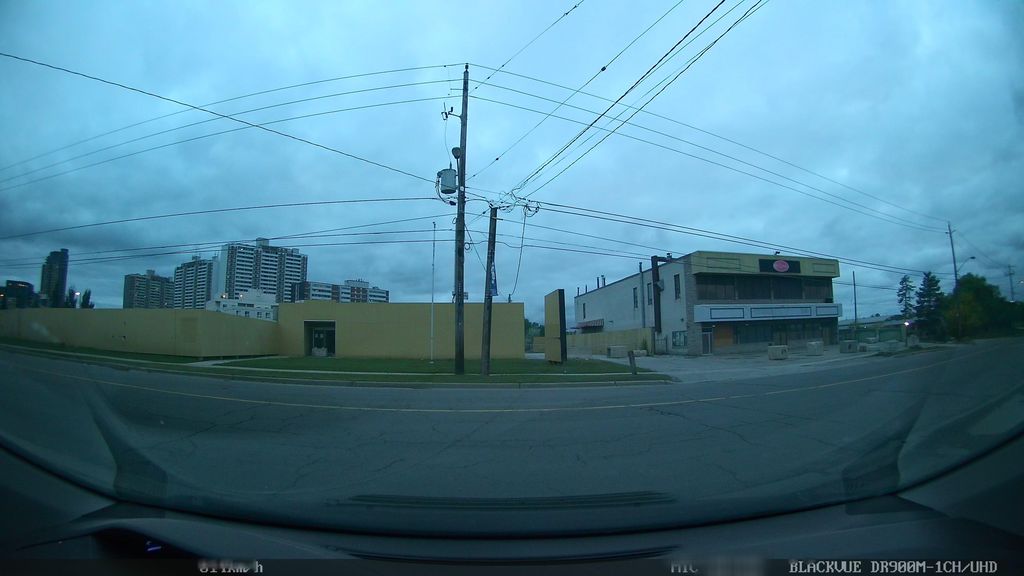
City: toronto